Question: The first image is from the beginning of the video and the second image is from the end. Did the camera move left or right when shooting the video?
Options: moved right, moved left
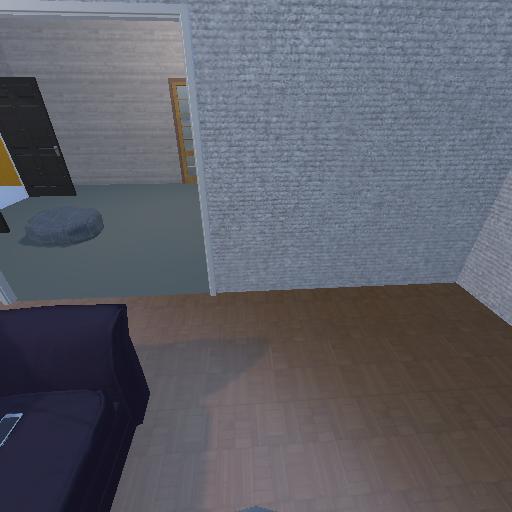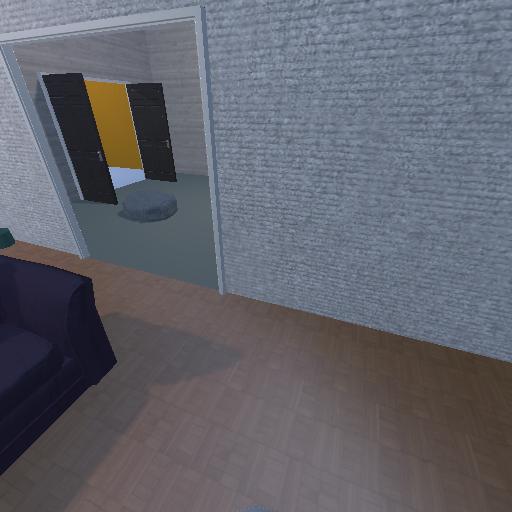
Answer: moved right